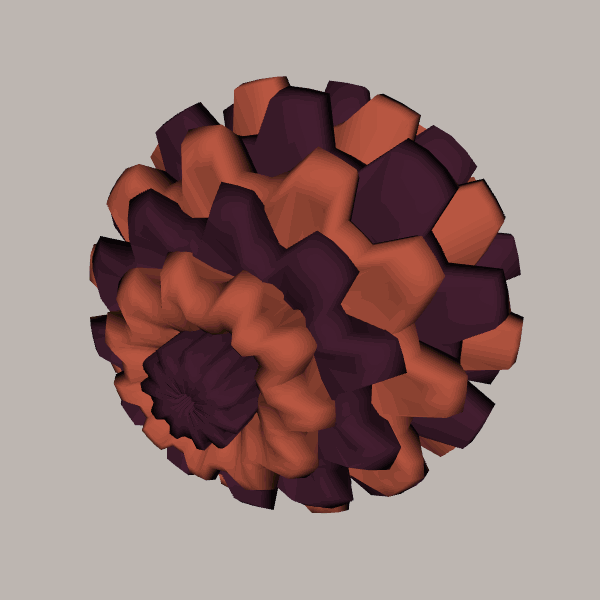
Background: light